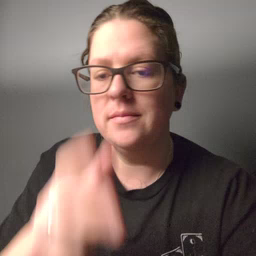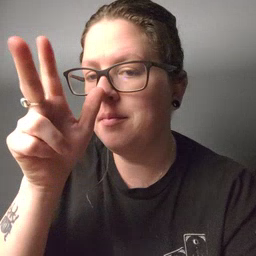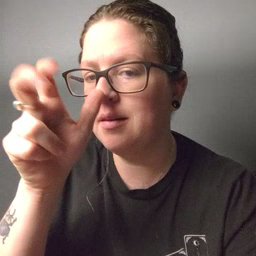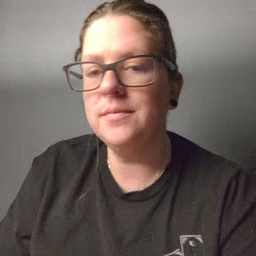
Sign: bug